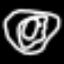
Label: donut